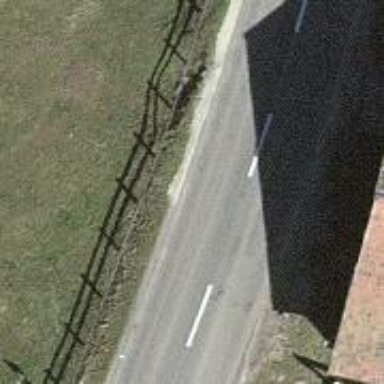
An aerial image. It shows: Secondary road.